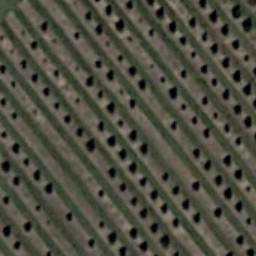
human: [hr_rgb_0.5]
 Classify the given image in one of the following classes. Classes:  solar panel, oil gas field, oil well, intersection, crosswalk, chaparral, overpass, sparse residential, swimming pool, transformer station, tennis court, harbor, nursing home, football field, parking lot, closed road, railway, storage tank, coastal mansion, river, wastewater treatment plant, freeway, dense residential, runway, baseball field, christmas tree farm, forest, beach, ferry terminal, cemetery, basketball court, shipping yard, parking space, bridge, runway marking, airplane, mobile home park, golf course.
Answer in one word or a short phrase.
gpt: christmas tree farm